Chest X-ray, AP view. Patient: 52 years old, sex M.
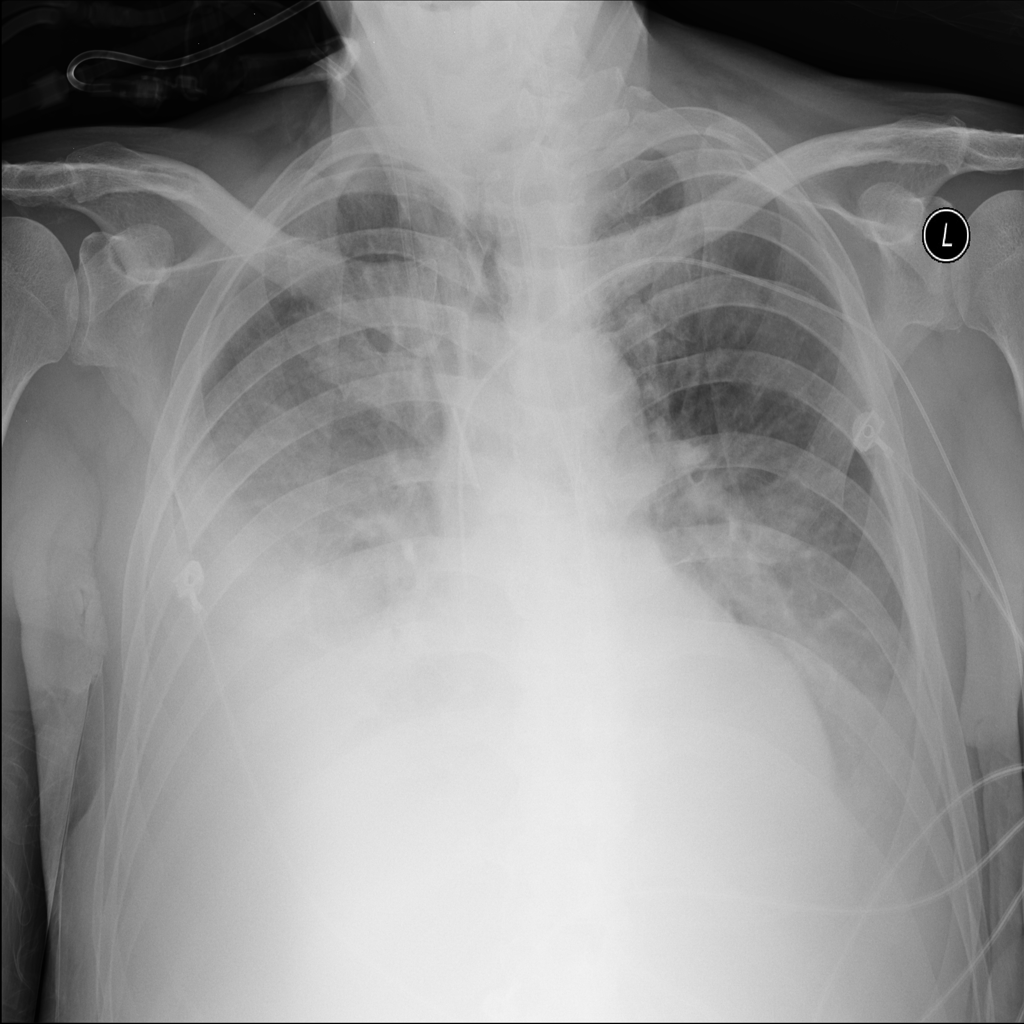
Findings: Consolidation